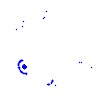
Particle: electron